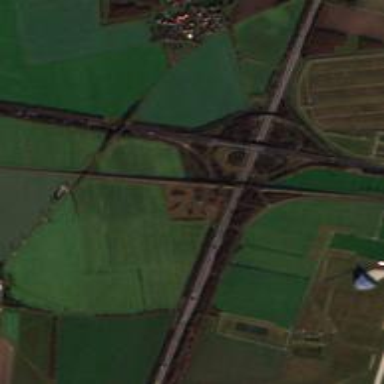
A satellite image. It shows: It's motorway area.